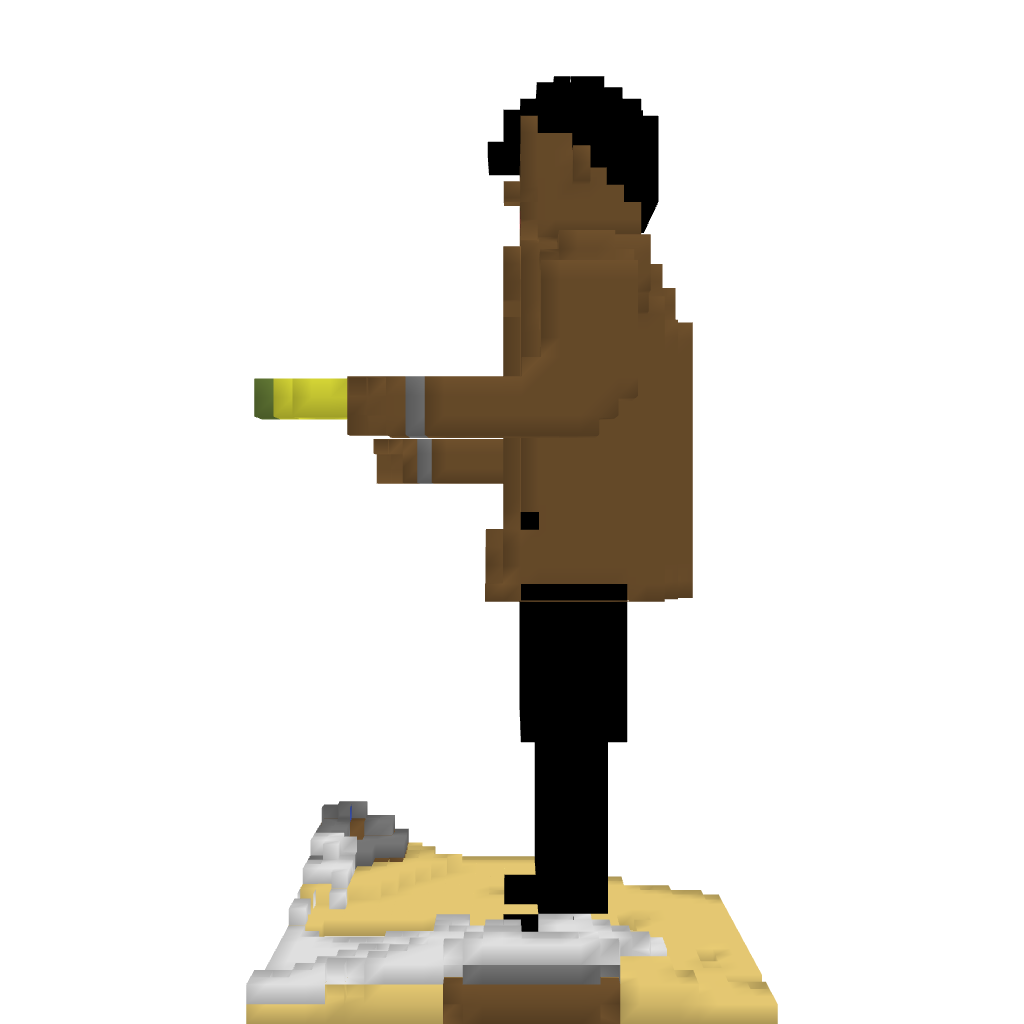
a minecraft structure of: Dr Who good quality